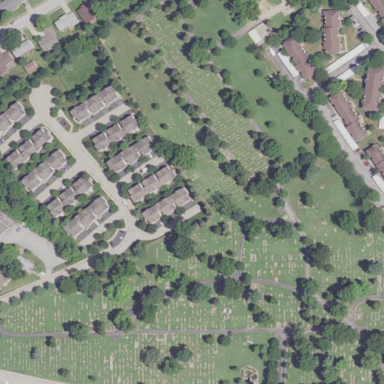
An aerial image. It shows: Cemetery.